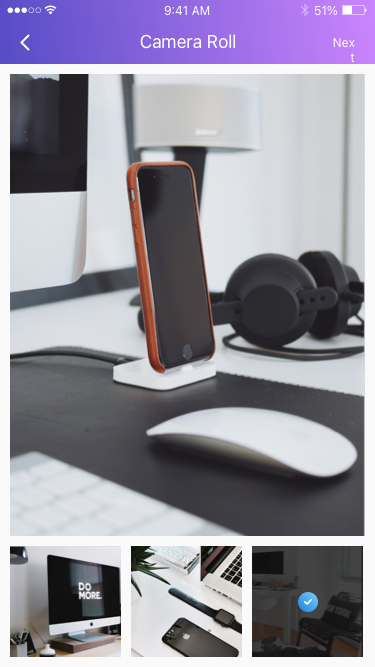
Text in this UI design:
Camera Roll
Next